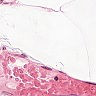
Metastatic tissue present: no